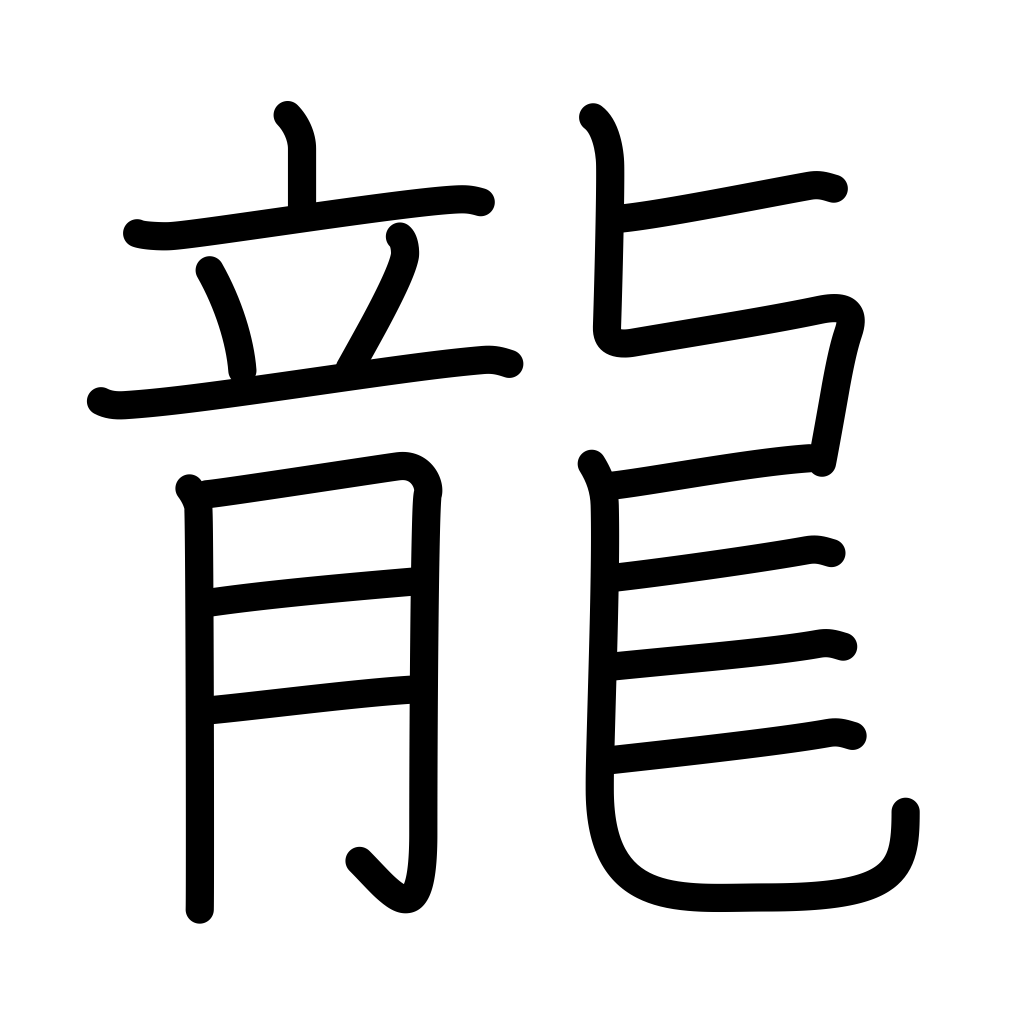
Meaning: dragon, imperial